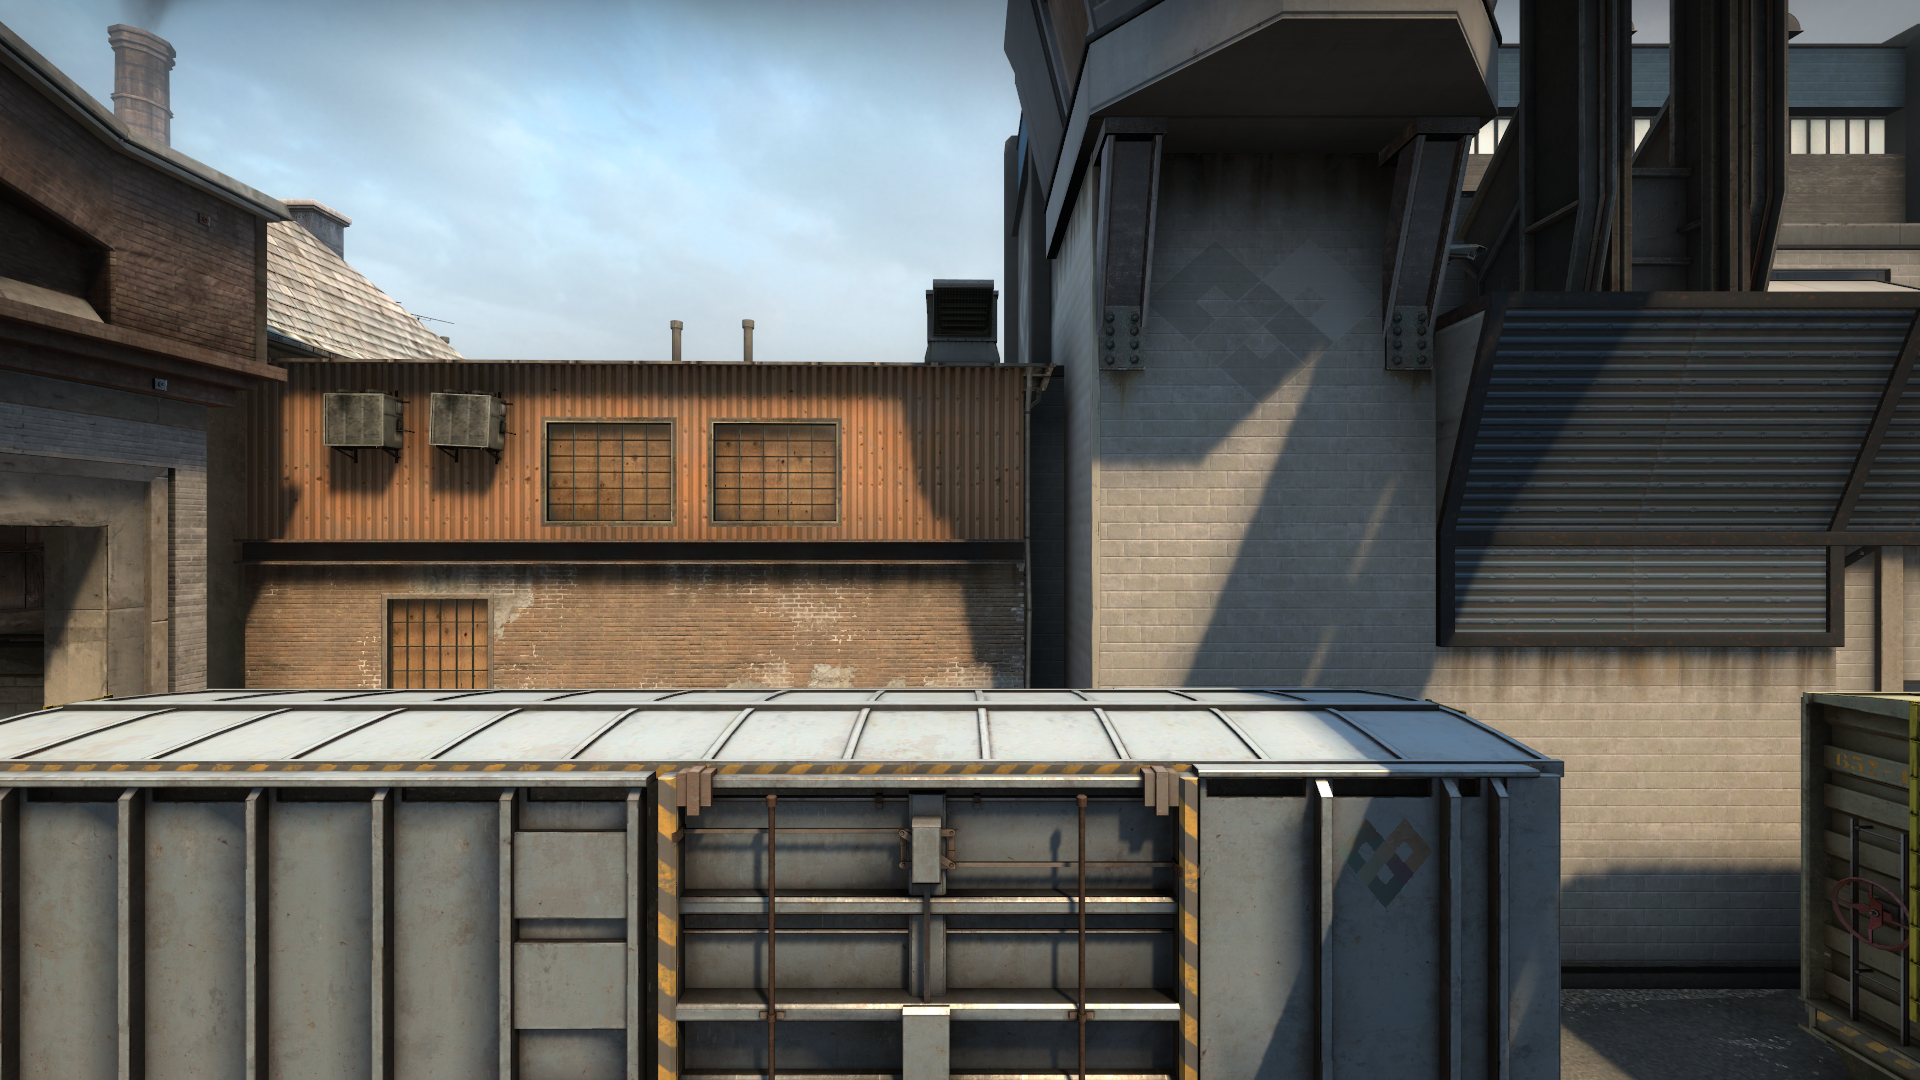
Map: de_train